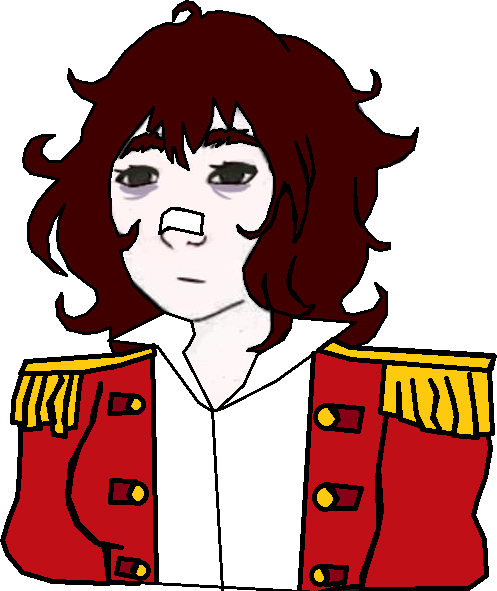
Label: 5_Doomer_Girl